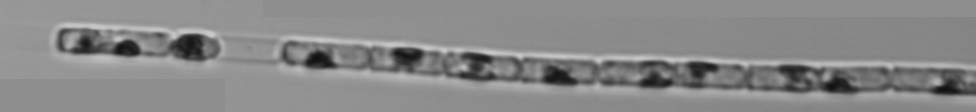
Label: Guinardia_delicatula_TAG_internal_parasite